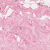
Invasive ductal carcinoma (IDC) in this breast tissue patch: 0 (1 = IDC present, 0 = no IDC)